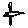
Label: bird